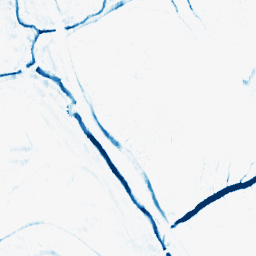
Category: morphological
Decomposition family: morphological_ellipse
Decomposition parameters: operation: closing
width: 10
height: 5
Upsampling method: sinc_hamming
Upsampling parameters: scale: 2
kernel_size: 4
Upsampling scale: 2